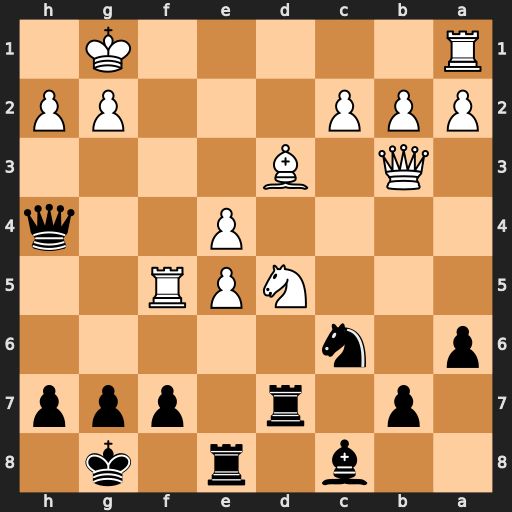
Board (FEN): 2b1r1k1/1p1r1ppp/p1n5/3NPR2/4P2q/1Q1B4/PPP3PP/R5K1
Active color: b
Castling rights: -
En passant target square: -
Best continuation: Nd4 Qc4 Nxf5